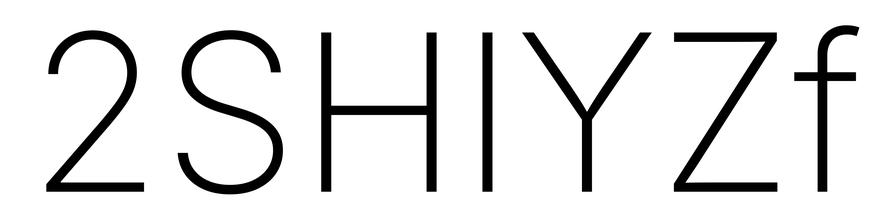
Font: Inter_ExtraLight